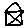
Label: house